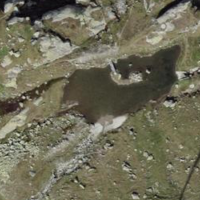
EUNIS habitat code: 31
Species observed at this site:
Eriophorum scheuchzeri